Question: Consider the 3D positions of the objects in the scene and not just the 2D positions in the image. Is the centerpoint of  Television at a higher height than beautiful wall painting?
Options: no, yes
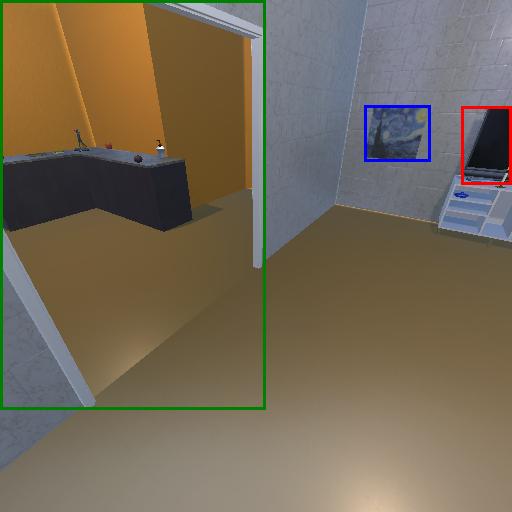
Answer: no